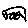
Label: car